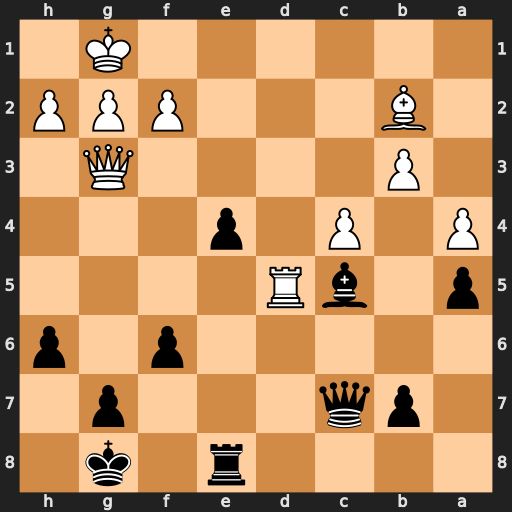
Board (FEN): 4r1k1/1pq3p1/5p1p/p1bR4/P1P1p3/1P4Q1/1B3PPP/6K1
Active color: b
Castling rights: -
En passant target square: -
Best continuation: e3 fxe3 Rxe3